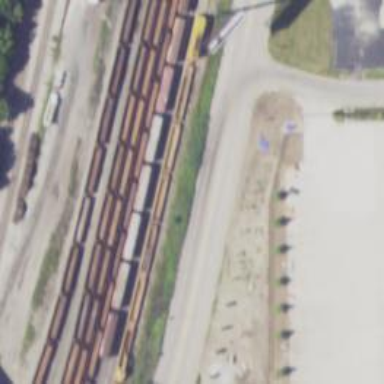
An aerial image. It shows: Railway yard.